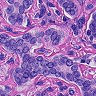
Metastatic tissue present: yes